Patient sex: M
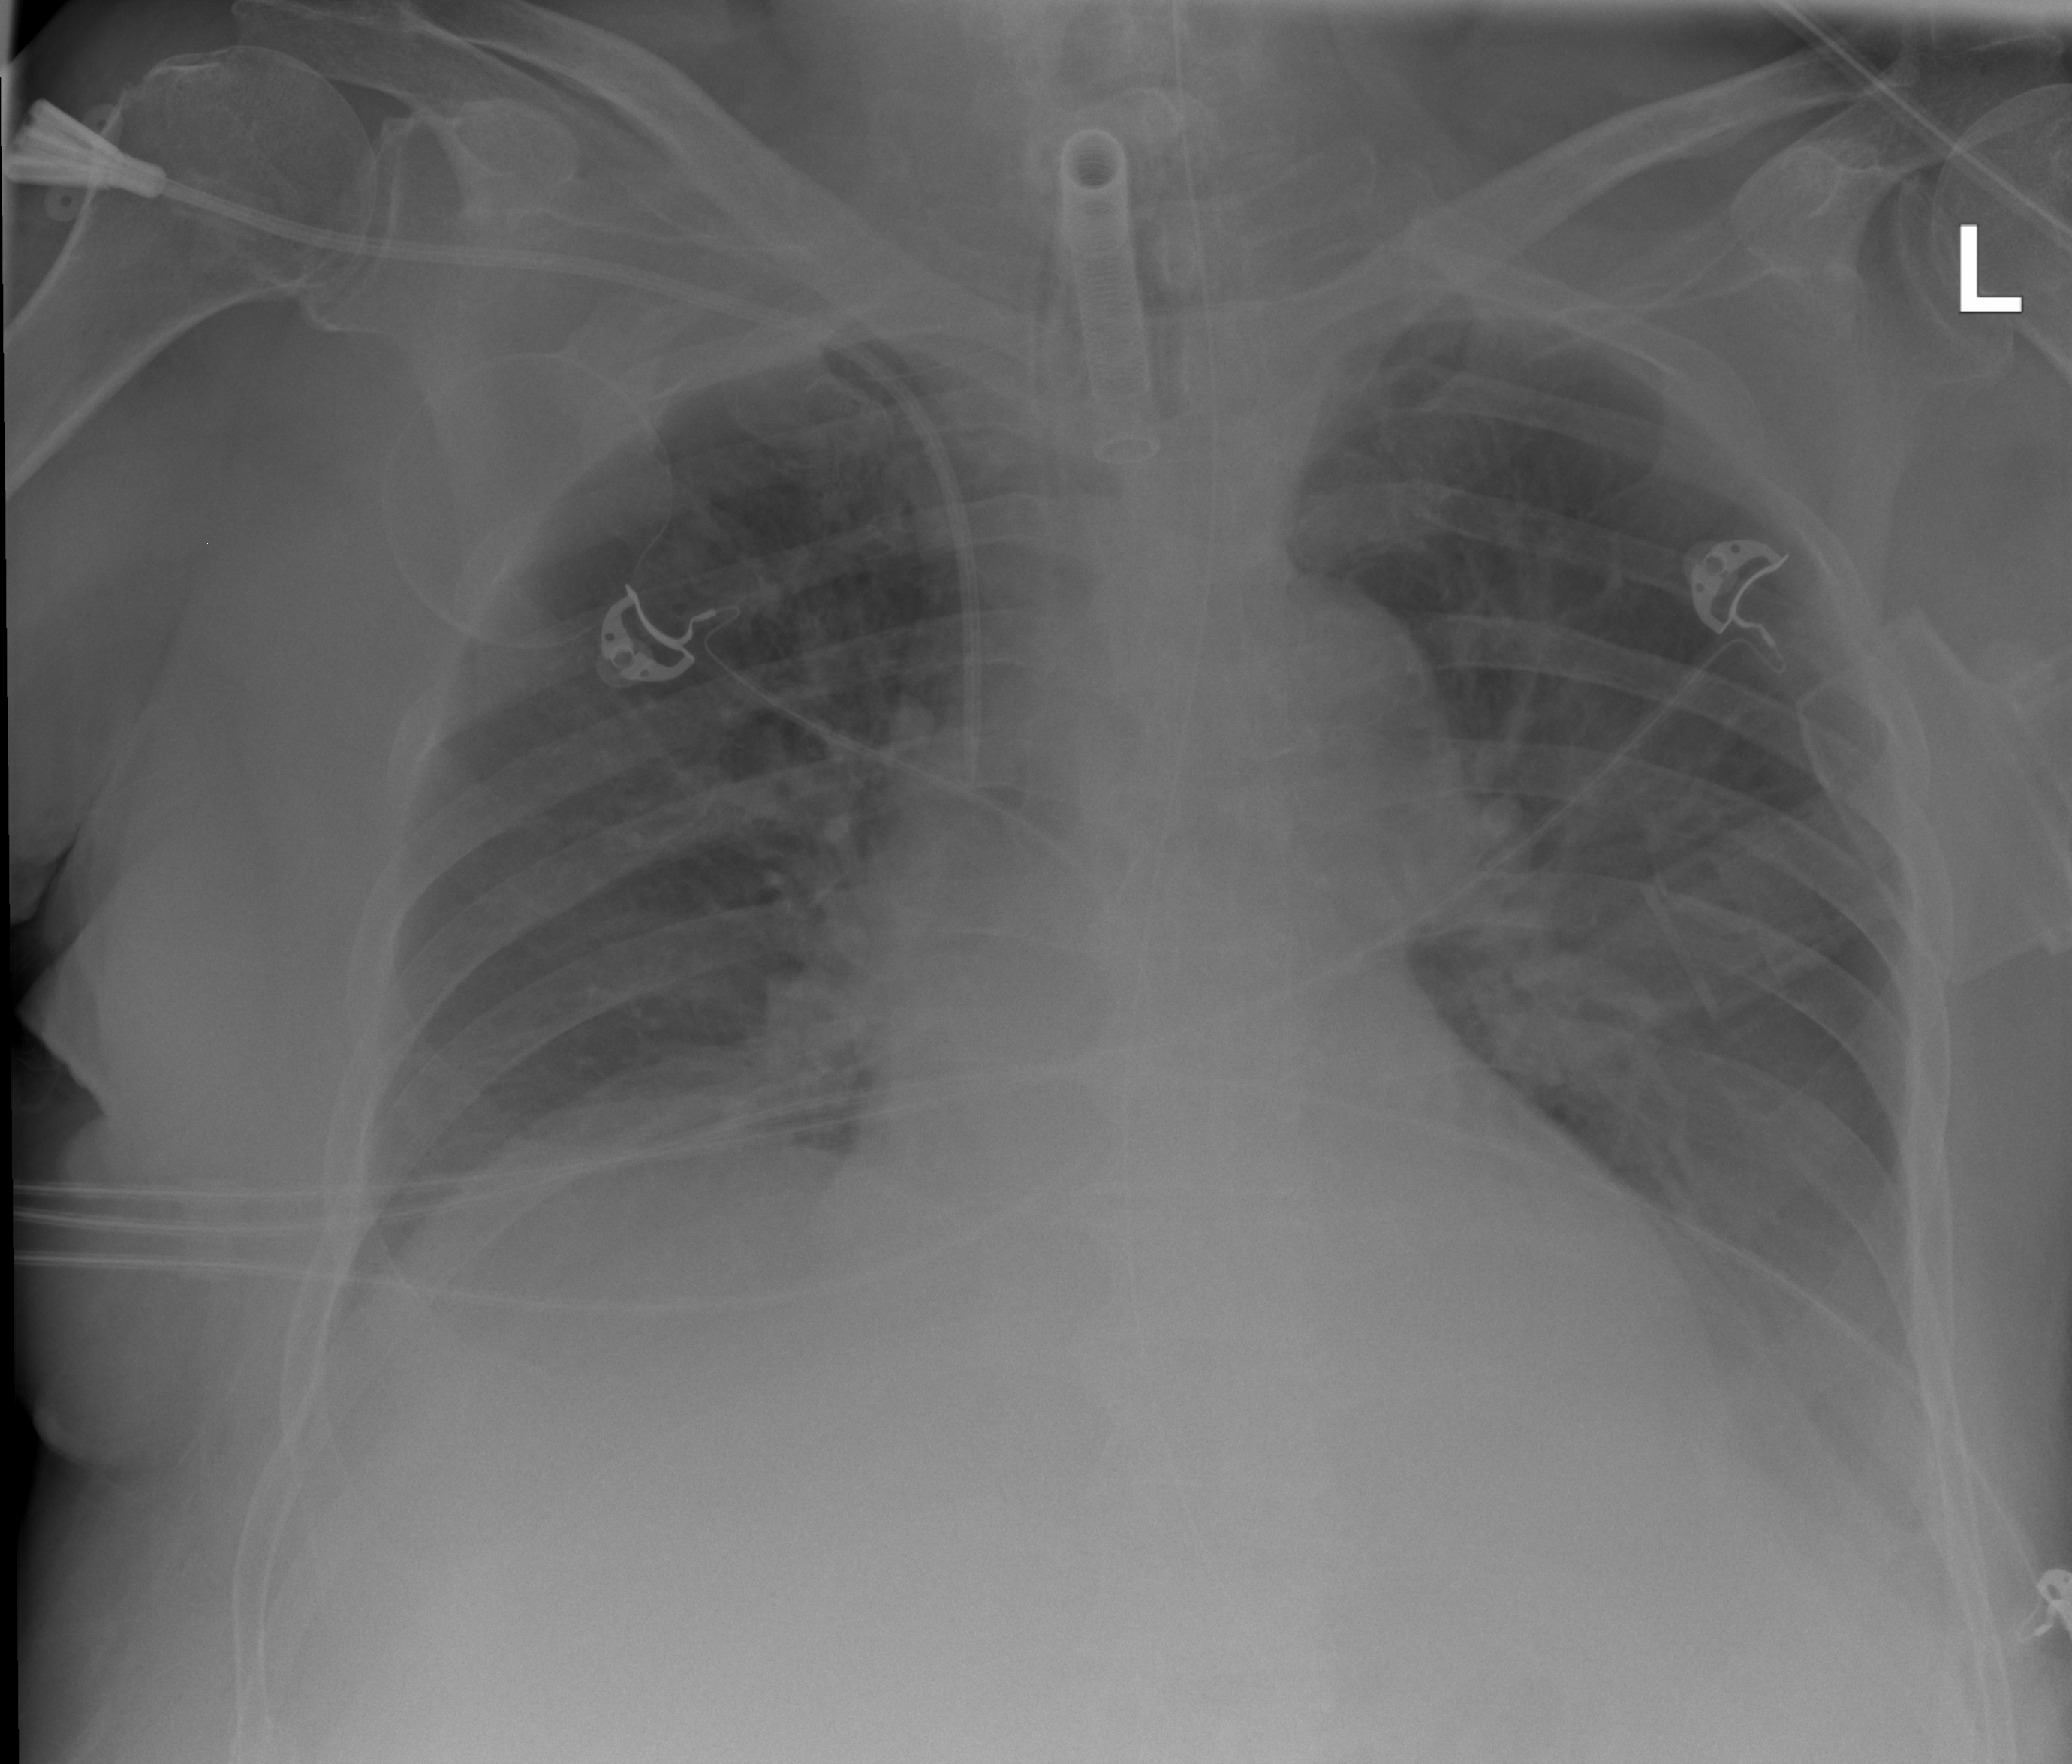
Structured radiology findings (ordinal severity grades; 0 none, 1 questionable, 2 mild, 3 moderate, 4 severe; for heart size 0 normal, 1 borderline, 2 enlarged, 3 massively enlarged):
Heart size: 2
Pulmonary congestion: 1
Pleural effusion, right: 2
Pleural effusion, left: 3
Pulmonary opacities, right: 0
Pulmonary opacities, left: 0
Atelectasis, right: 2
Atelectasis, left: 2